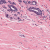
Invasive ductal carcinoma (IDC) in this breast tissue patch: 0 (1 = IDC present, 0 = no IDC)